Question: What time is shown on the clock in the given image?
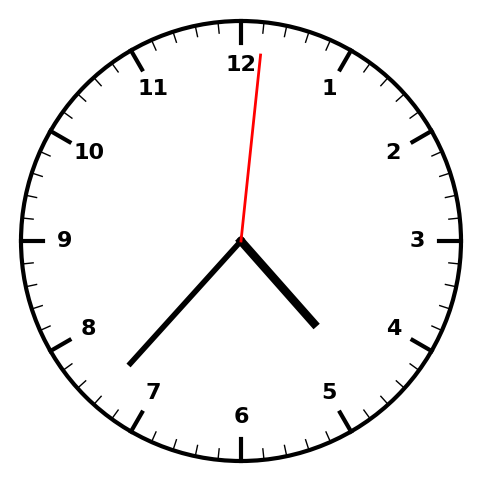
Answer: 04:37:01